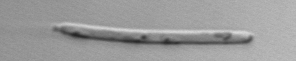
Label: Eucampia_morphytype1